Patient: sex M, age 71
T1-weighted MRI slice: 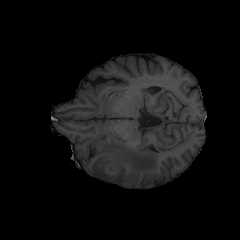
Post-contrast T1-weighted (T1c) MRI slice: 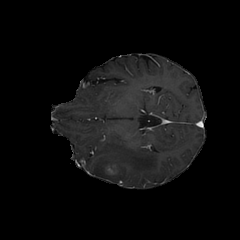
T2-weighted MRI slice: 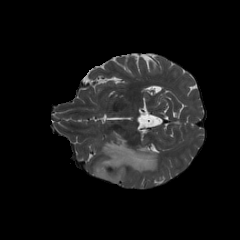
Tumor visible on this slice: yes
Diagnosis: Glioblastoma, IDH-wildtype
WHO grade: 4